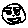
Label: smiley face